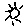
Label: sun